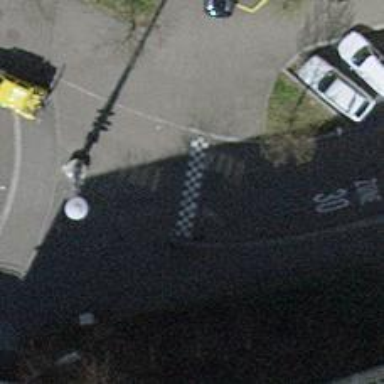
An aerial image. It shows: Bump for traffic calming.